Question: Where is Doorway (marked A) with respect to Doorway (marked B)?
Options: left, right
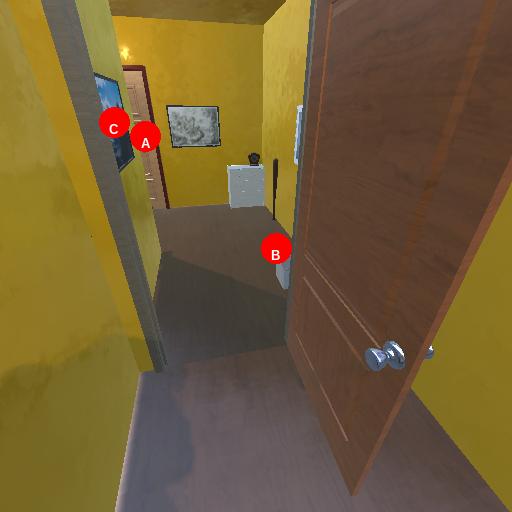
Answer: left